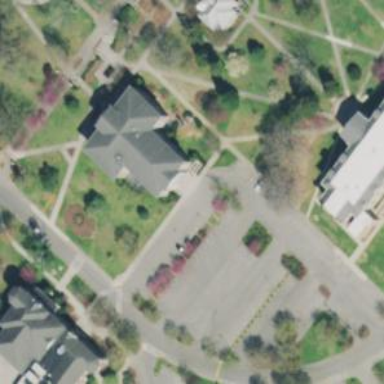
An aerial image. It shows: University.